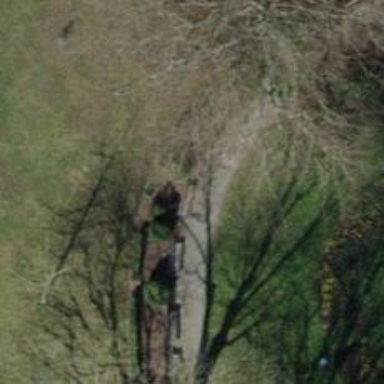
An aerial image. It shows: Brown bench.